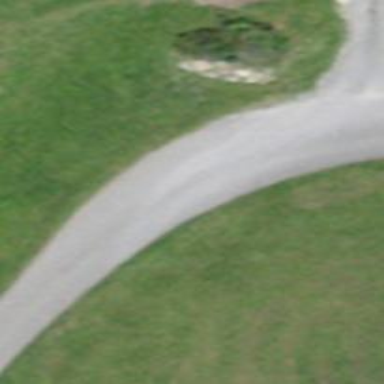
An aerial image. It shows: Unclassified paved road with grade 1 track type surface.